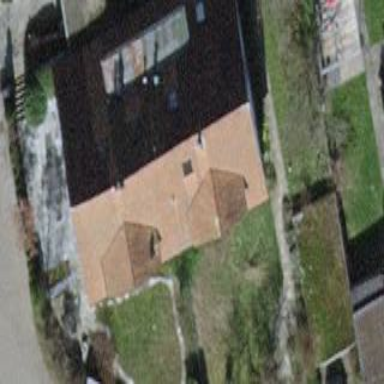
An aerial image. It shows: Building with tile roof.